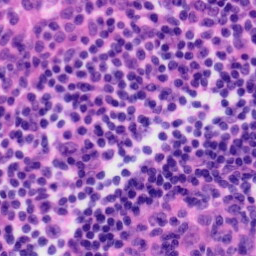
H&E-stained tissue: Tonsil